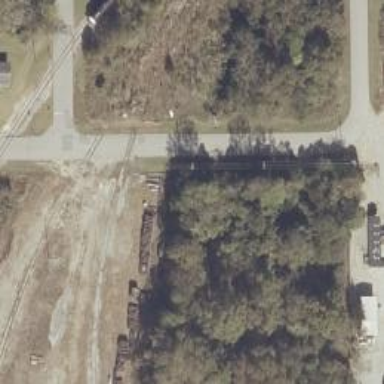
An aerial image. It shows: Disused railway spur service.